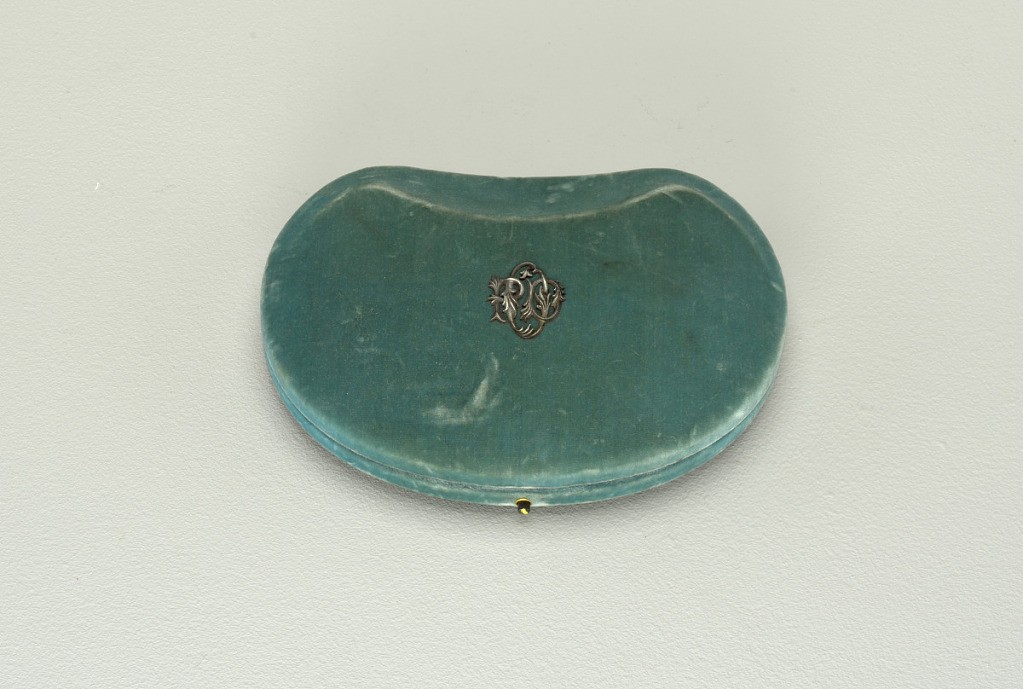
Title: Necklace box
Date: ca. 1880
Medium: Necklace: onyx and gold; box: blue velvet.
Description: B: a box of blue velvet designed to hold the necklace.  On the undeside of the cover in gold letters : "Tiffany and Co. New York Ave de l'opera 36 bis Paris" and on the cover of the box is the monogram: "PDO" in silver letters.